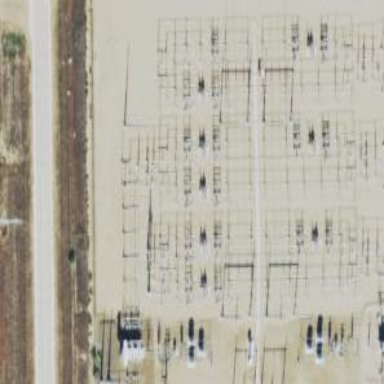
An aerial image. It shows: Switch for power supply.